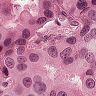
Metastatic tissue present: yes